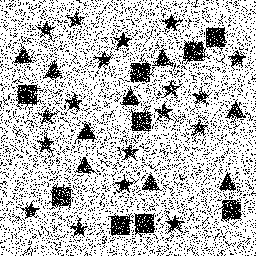
Squares: 9
Triangles: 9
Stars: 18
Total shapes: 36